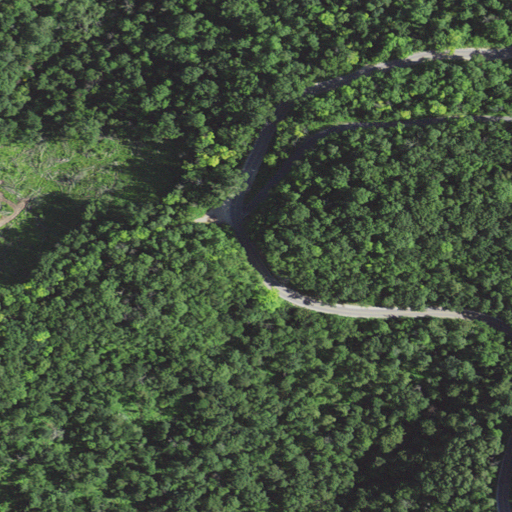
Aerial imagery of gap in Wisconsin named Mindoro Cut containing deciduous forest, open development, low intensity development, and medium intensity development